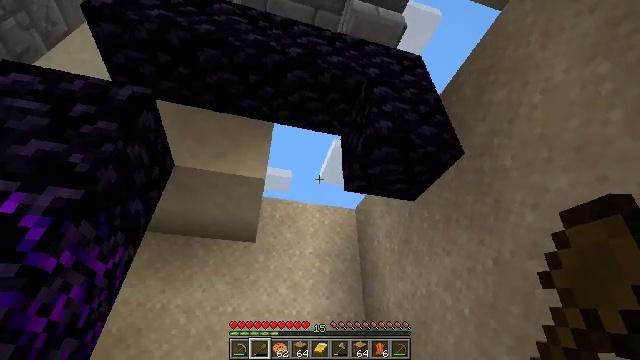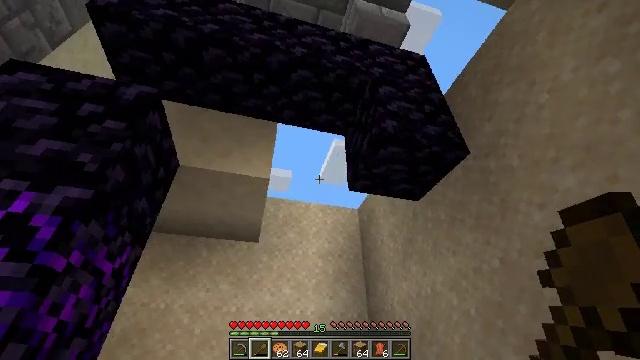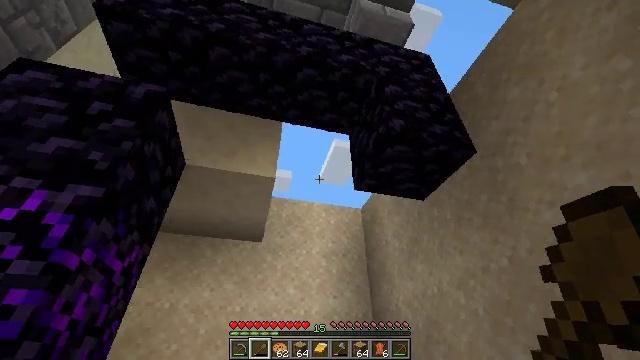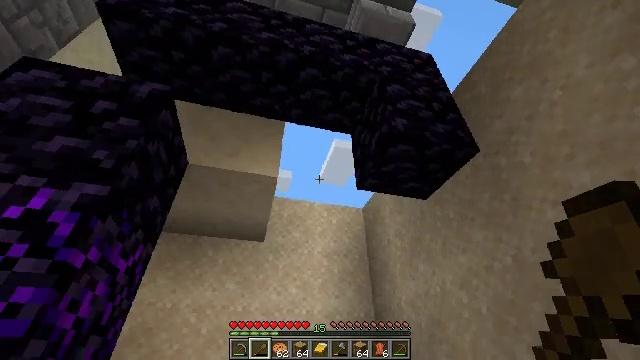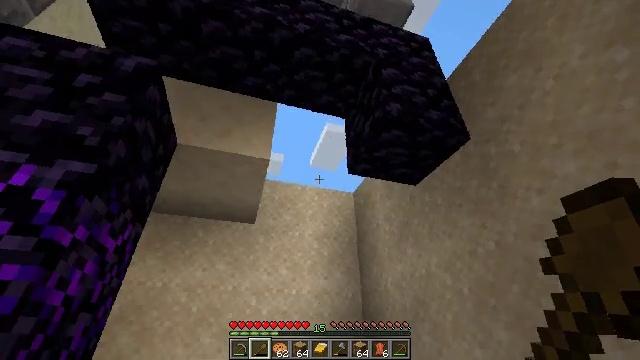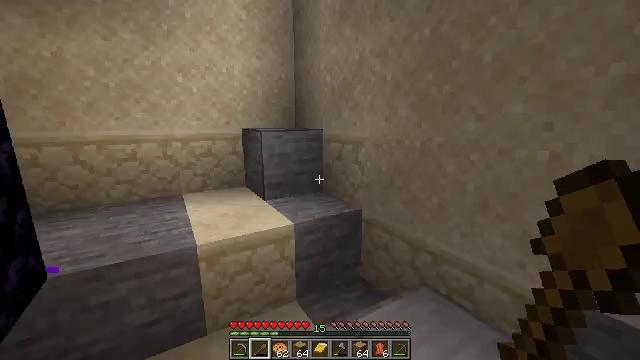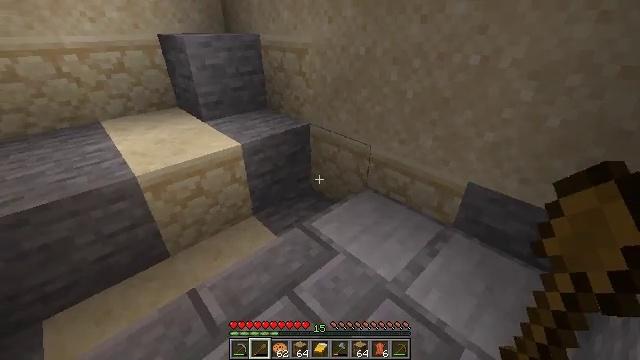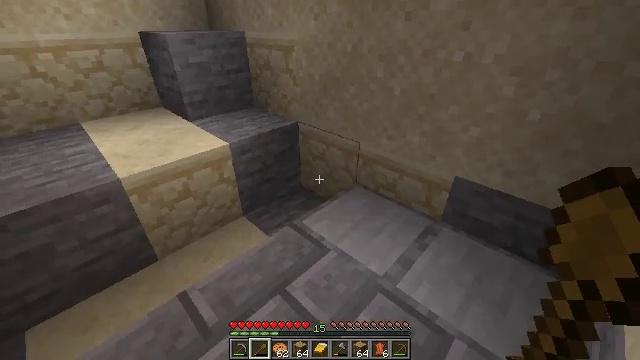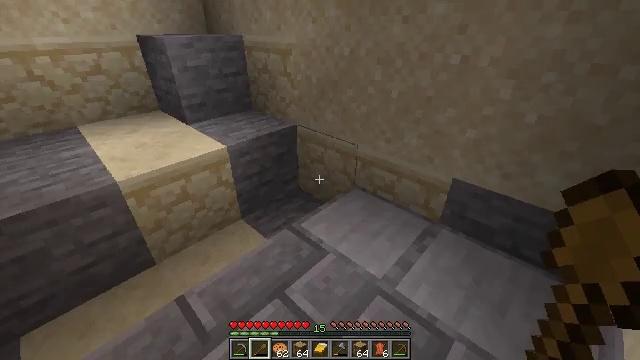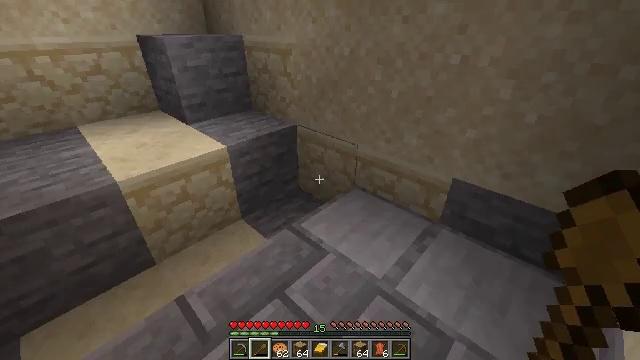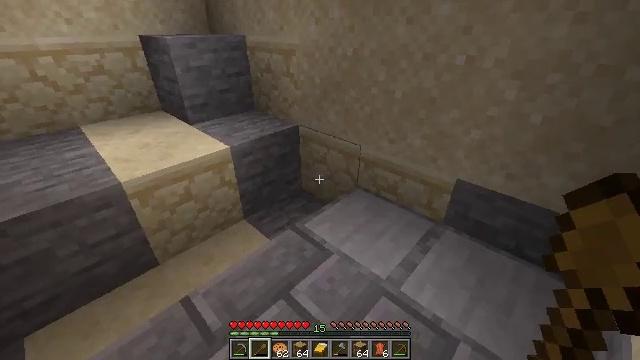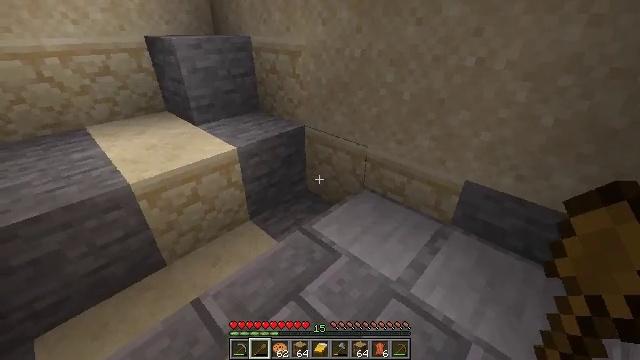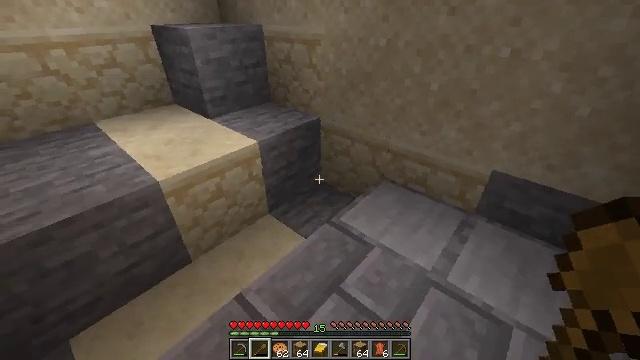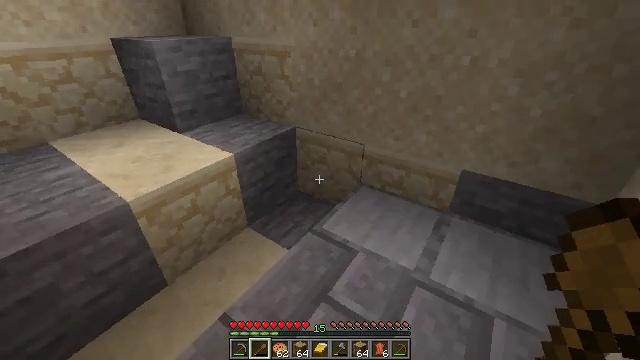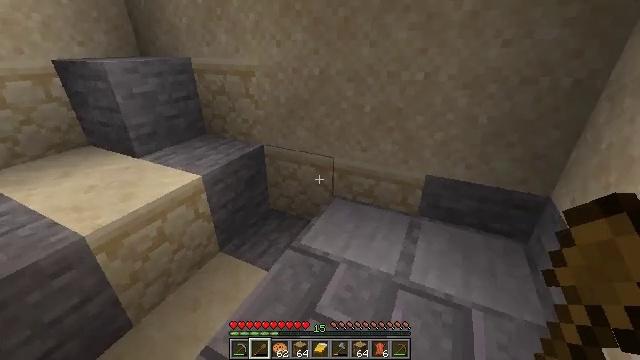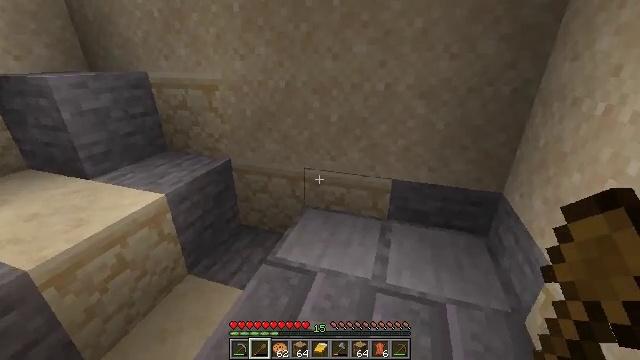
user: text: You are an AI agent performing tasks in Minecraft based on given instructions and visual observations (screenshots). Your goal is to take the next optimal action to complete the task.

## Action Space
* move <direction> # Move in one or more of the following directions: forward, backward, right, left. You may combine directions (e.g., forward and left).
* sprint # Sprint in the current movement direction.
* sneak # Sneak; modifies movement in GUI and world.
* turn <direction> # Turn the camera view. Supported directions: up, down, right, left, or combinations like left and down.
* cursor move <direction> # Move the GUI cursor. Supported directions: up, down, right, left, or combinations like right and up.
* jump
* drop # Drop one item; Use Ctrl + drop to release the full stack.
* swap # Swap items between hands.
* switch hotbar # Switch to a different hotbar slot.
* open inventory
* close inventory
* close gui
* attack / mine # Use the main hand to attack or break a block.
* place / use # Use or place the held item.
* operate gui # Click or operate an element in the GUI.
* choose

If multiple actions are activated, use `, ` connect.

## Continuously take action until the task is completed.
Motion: motion action
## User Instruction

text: Attack the ground to gather sand.
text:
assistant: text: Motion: no_op
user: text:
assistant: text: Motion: no_op
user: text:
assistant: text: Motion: no_op
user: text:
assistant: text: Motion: turn right and down
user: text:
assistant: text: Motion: turn right and down
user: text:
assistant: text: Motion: turn right and down
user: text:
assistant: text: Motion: turn right
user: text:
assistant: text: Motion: no_op
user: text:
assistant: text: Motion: no_op
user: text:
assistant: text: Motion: move left
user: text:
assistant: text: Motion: move left
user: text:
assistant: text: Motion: move left, turn right and down
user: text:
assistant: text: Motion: turn right and up
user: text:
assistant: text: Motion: turn right and up
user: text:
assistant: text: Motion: turn right and up
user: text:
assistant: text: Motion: turn right
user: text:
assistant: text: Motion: no_op
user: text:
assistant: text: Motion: no_op
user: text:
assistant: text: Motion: no_op
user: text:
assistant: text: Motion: turn right and up
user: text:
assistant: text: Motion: move left, turn right and up
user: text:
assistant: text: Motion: move forward and move left, attack / mine
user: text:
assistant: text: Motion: move forward and move left, attack / mine
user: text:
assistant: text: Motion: attack / mine
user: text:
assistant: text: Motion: attack / mine
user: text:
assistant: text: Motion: attack / mine
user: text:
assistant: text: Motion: turn right, attack / mine
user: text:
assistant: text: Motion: turn right and up, attack / mine
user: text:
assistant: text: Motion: attack / mine
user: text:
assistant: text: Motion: attack / mine